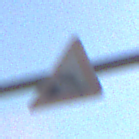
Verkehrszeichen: Ufer
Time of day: MorningAfternoon
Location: Outdoor (Suburban)
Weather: PartlyCloudy
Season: NotSpecified
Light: Natural